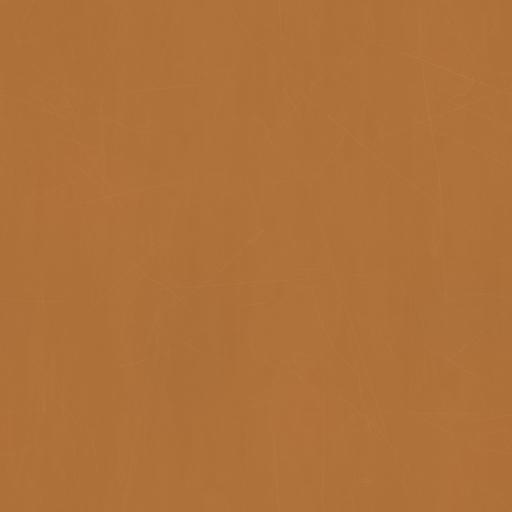
Tags: brown copper metal orange smooth